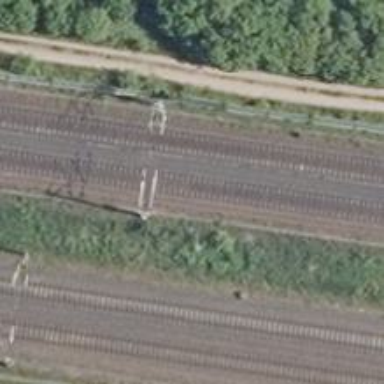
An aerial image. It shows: Milestone along the railway track with catenary mast.